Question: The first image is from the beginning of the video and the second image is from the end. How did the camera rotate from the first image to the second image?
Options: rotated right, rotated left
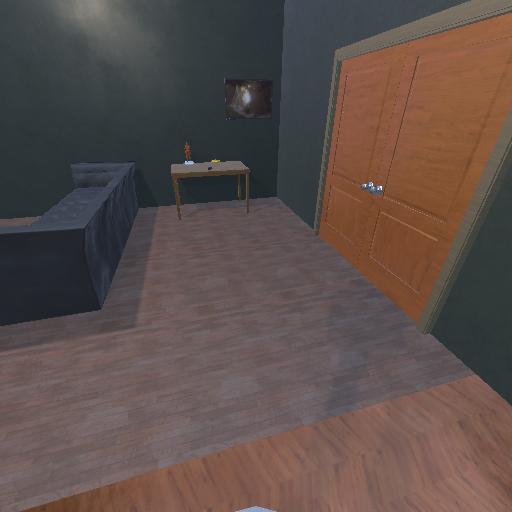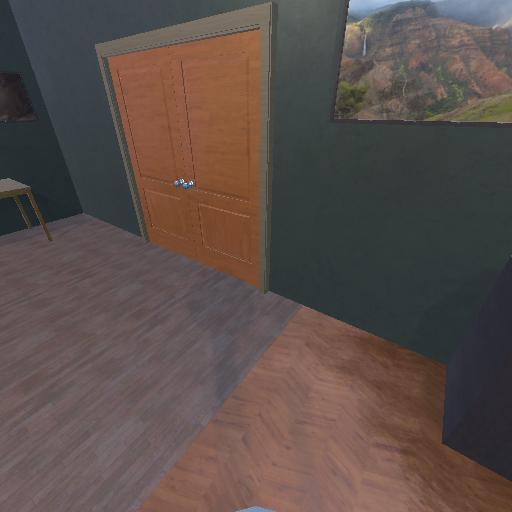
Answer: rotated right